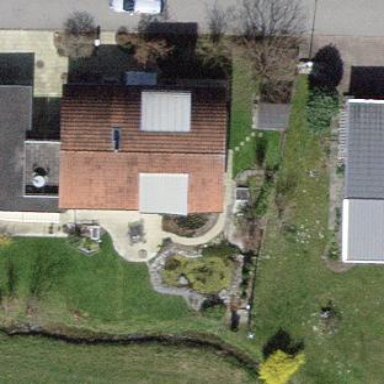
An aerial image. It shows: Simple house.